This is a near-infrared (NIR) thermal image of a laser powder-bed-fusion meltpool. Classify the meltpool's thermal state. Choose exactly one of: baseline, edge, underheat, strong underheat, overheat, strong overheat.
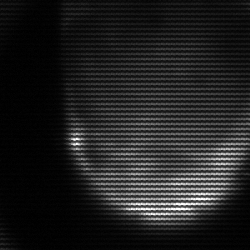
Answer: edge